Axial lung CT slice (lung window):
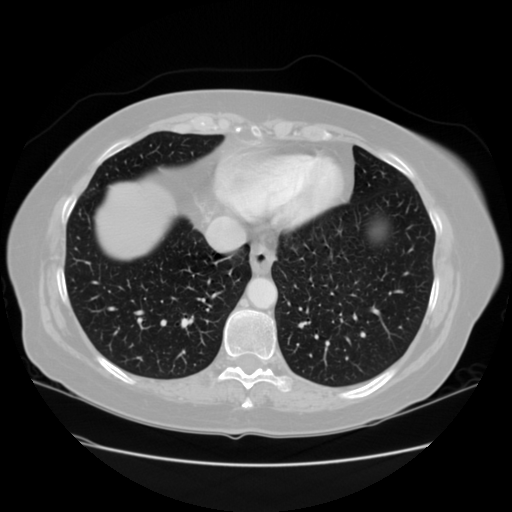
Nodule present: no